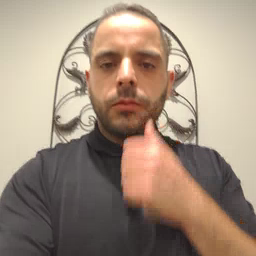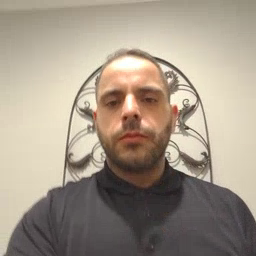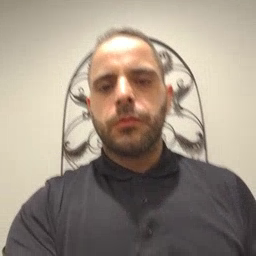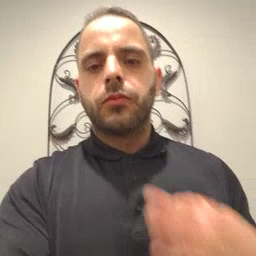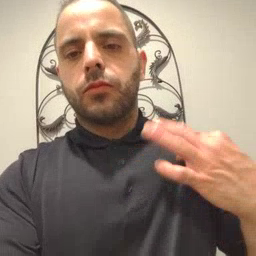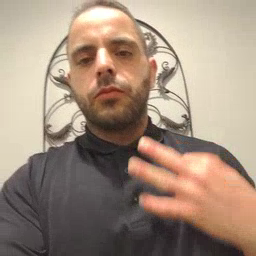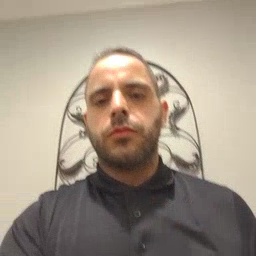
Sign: shirt